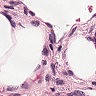
Metastatic tissue present: no